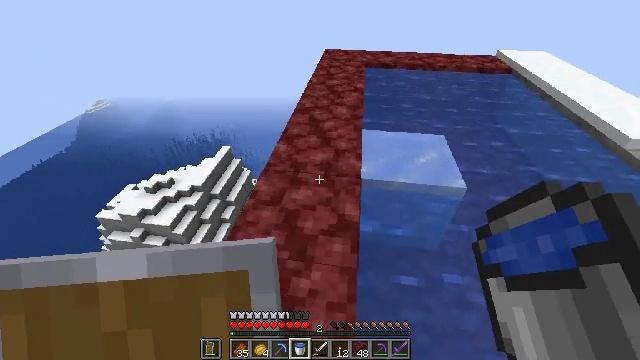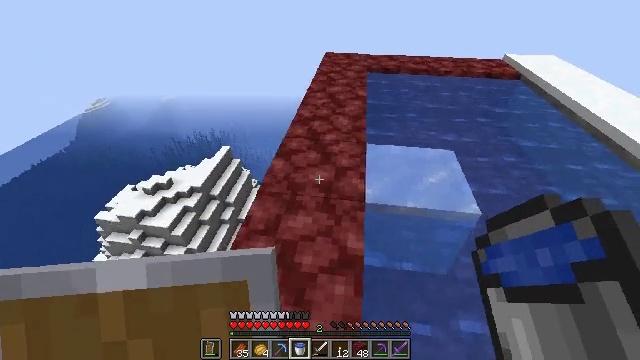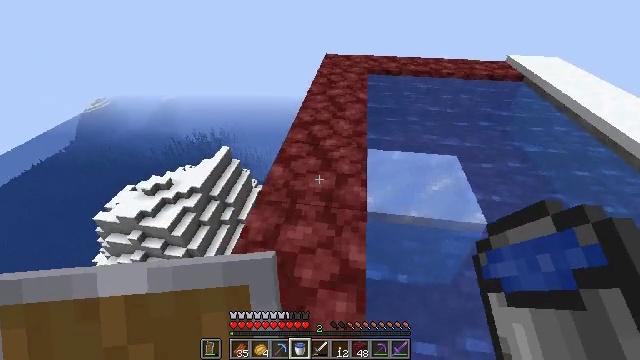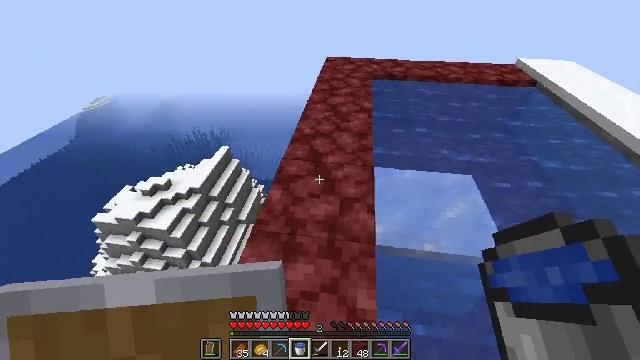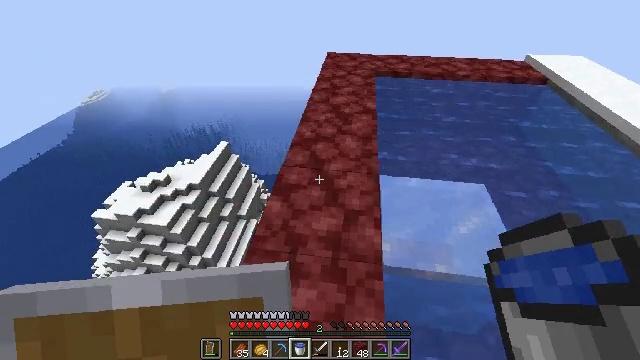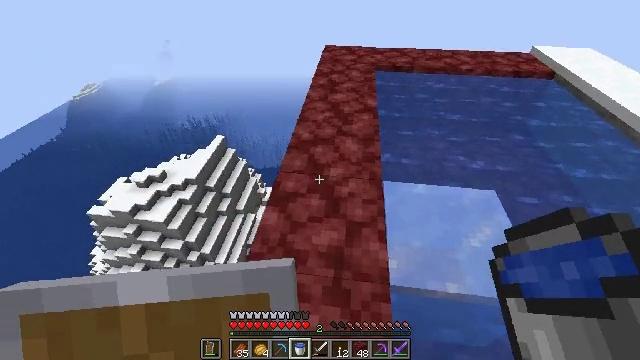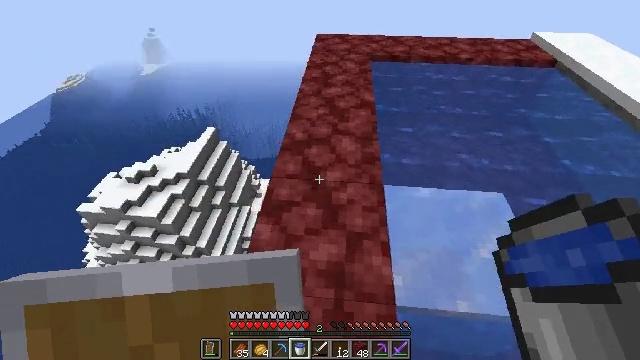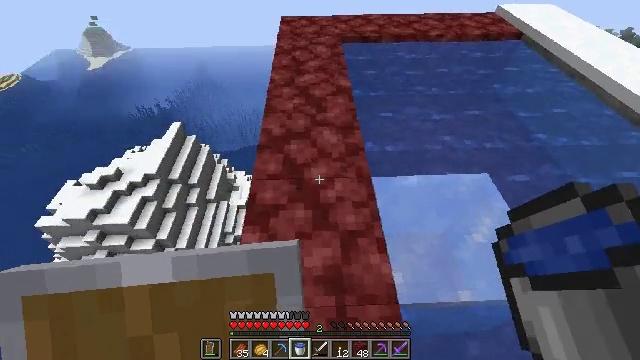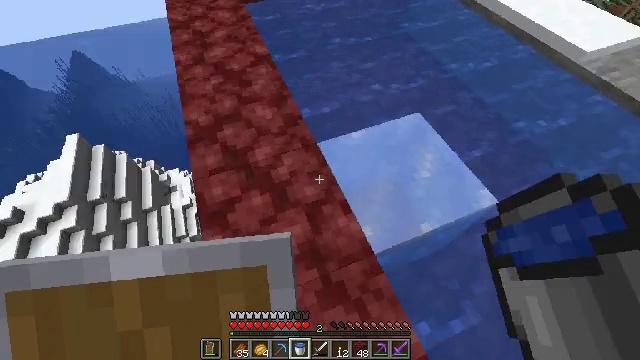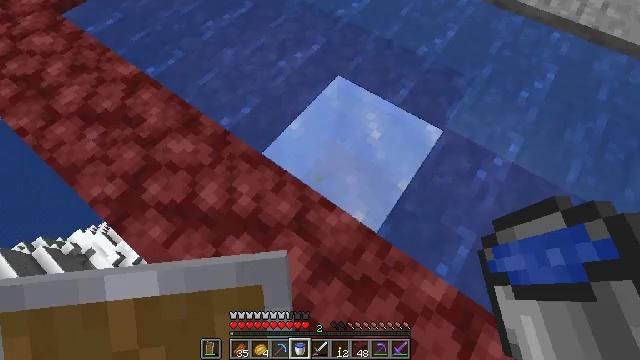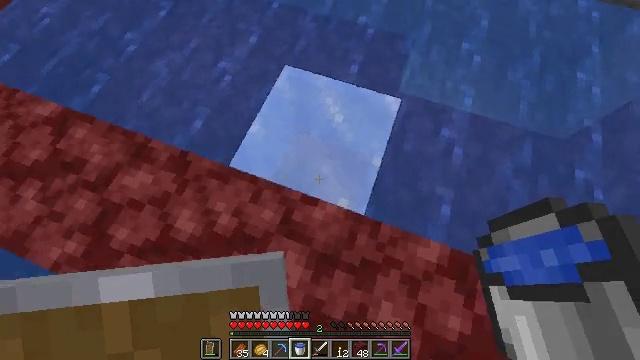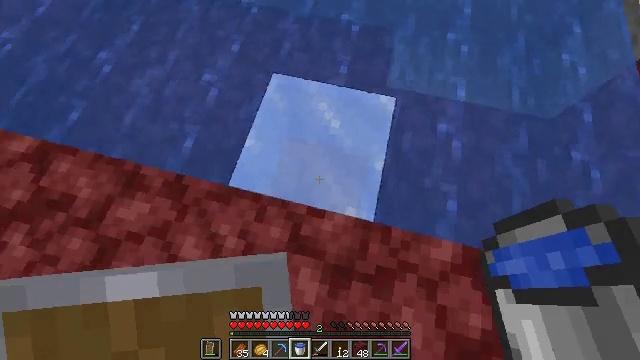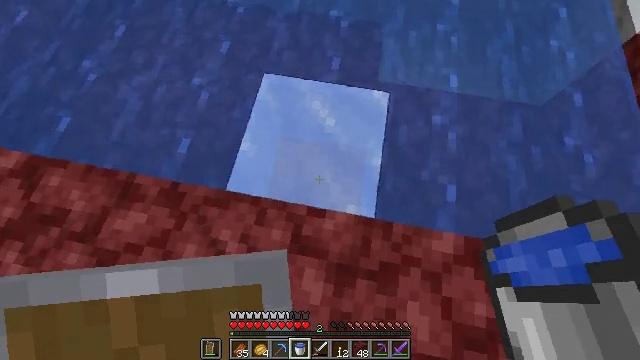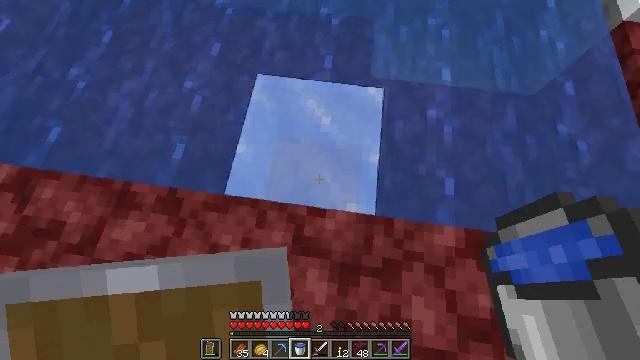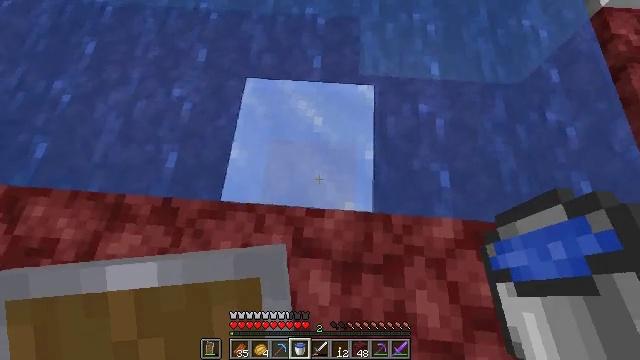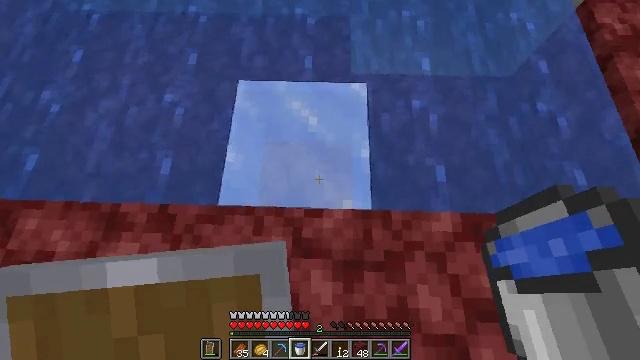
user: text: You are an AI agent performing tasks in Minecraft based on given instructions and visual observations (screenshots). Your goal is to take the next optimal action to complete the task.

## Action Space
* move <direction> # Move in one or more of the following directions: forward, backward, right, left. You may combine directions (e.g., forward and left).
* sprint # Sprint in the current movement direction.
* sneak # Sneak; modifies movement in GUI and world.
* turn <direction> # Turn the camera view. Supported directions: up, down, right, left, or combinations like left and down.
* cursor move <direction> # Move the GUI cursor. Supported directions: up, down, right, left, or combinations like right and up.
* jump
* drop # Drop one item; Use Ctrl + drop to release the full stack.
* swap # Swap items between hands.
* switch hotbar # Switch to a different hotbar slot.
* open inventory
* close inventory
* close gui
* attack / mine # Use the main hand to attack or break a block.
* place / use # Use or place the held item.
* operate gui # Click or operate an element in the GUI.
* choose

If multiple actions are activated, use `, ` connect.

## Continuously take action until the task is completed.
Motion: motion action
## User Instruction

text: Mine the ice block.
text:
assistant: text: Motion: move forward
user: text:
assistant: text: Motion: move forward
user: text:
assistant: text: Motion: move forward
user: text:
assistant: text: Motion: move forward, turn down
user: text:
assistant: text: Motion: move forward, turn down
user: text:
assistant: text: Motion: move forward, turn right and down
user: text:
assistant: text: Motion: move forward and move left, turn right and down
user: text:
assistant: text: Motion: move forward and move left, turn right and down
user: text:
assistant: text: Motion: move forward and move left, turn right and down
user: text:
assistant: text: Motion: move forward, turn right and down
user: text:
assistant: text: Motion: turn right and down
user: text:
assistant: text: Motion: turn right
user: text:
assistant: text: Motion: turn right
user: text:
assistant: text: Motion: turn right
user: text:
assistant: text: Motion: turn right
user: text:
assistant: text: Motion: turn right
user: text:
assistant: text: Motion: turn right
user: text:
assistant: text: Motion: move left
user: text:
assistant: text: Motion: move left
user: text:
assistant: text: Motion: move left
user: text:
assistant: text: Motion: move left
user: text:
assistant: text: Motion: no_op
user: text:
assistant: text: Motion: no_op
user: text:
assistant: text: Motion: no_op
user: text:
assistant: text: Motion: no_op
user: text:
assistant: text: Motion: move right
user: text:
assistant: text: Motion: move right
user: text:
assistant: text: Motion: move right
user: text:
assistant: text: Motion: move right
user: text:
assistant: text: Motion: no_op